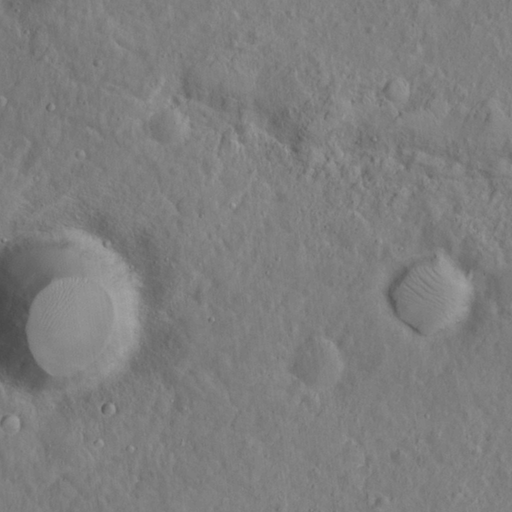
Objects detected: cone